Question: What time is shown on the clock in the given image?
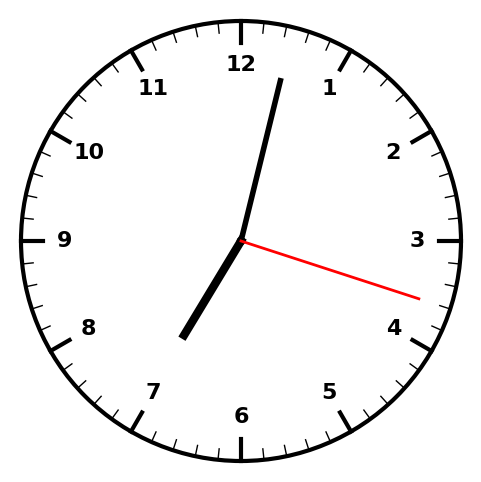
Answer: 07:02:18